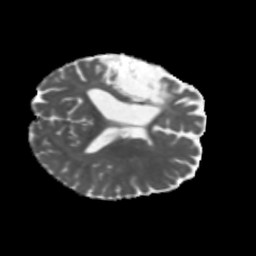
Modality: MD
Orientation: axial
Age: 56
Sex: female
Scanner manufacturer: siemens
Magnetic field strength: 3 T
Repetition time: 5.47 s
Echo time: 0.0854 s